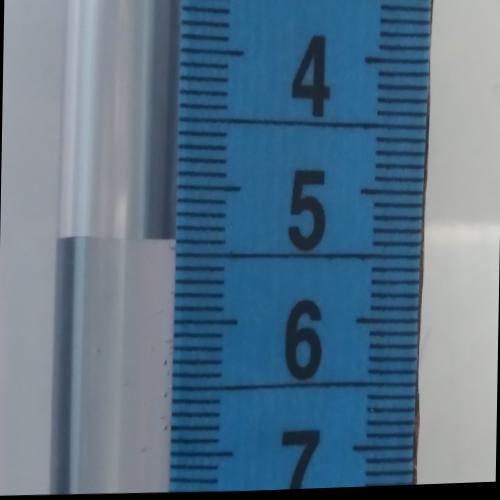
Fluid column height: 5.4 cm